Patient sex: F
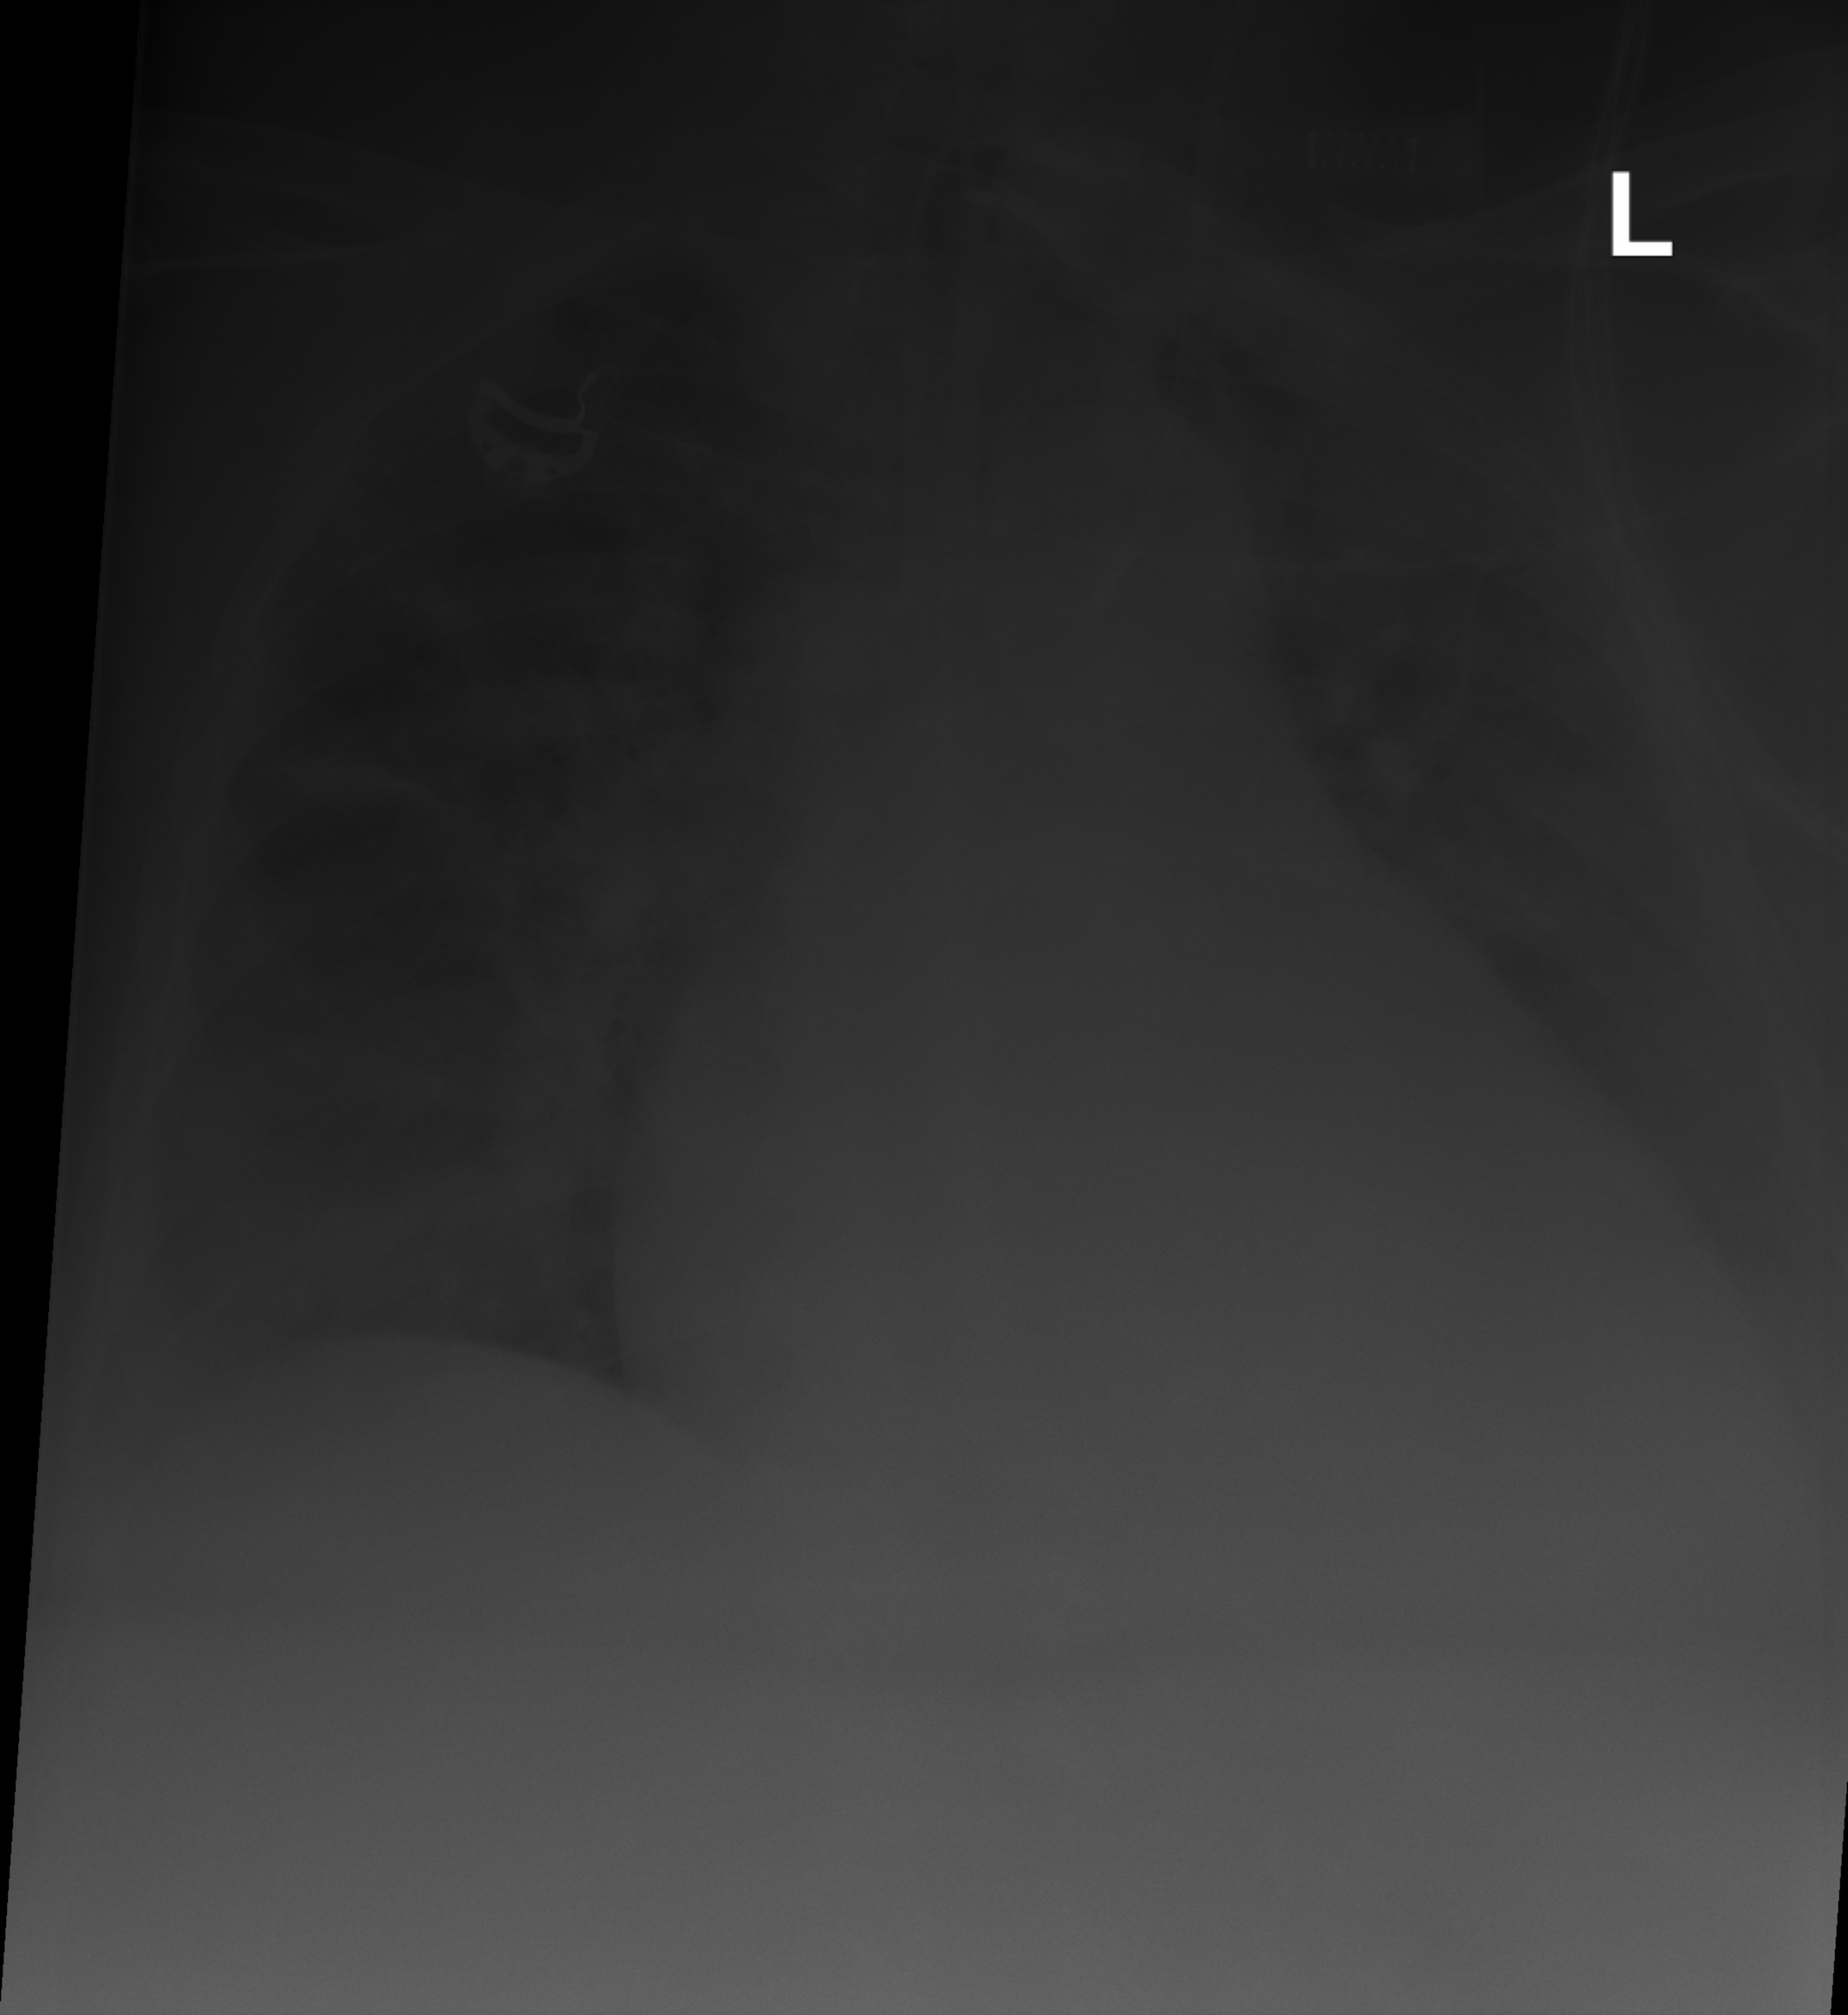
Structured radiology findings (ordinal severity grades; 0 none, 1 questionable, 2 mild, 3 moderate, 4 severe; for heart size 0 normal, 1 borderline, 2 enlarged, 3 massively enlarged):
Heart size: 3
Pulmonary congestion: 3
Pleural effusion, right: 2
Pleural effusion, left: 2
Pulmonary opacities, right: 2
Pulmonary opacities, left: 2
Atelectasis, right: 2
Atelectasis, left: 2